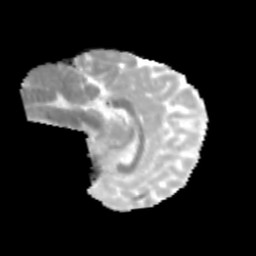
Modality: MD
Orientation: sagittal
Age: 10
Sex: female
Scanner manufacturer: siemens
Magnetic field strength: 3 T
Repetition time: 3.8 s
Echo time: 0.07 s